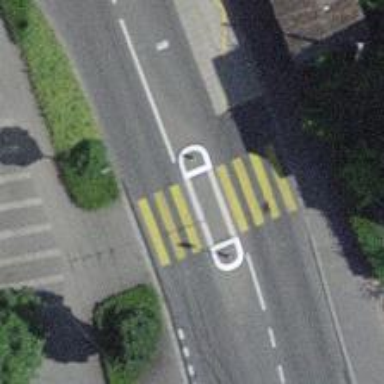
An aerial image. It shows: Footway located on traffic island.